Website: apple
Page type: account-selection
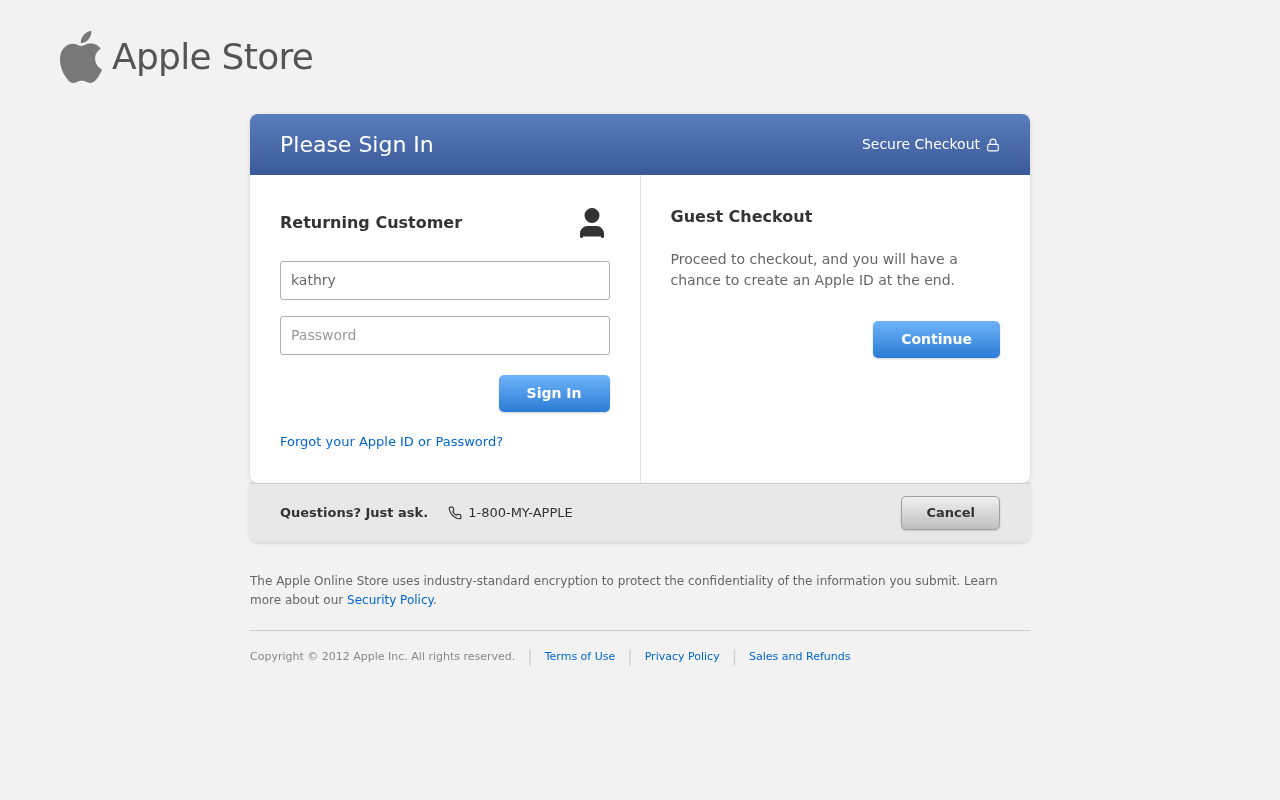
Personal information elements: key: PII_LOGIN_USERNAME
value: kathrynrobbins79